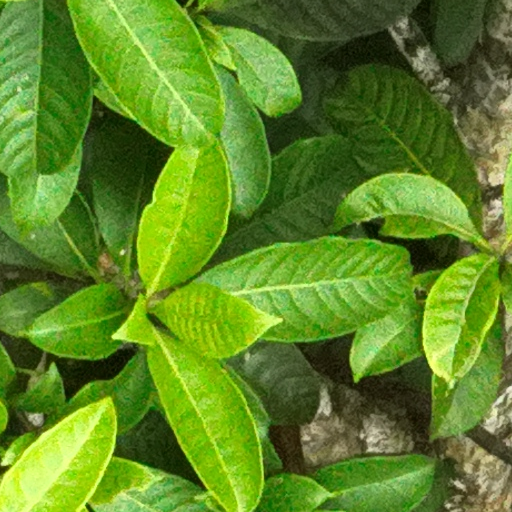
Species: Tabernaemontana arborea
GBIF accepted scientific name: Tabernaemontana arborea
Crown area (m\u00b2): 64.041